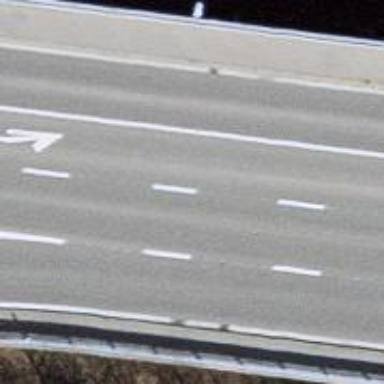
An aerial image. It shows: Secondary road on asphalt bridge.